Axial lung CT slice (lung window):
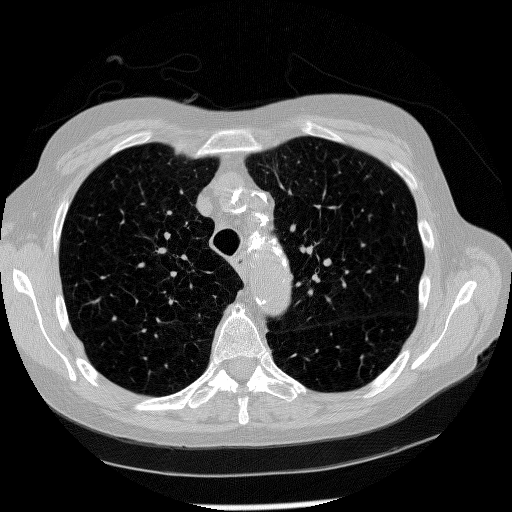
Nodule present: no